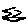
Label: zigzag